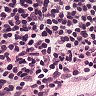
Metastatic tissue present: no